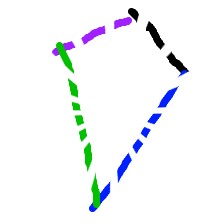
Shape: kite